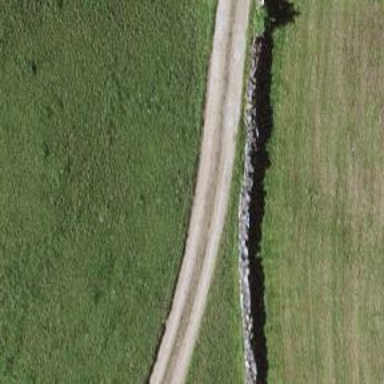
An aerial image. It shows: Dry stone wall barrier.